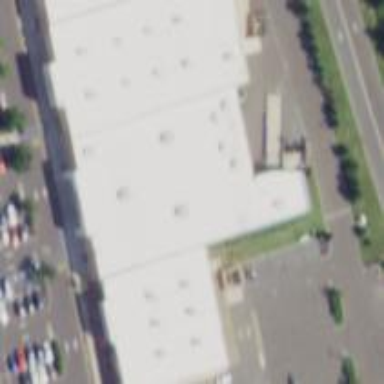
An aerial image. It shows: Retail building.